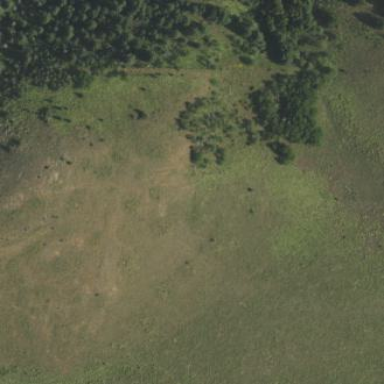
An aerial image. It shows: Dense deciduous woodland with broadleaved trees.